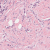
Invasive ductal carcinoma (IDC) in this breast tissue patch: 1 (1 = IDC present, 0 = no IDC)